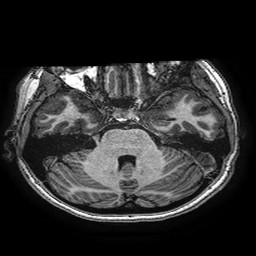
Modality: T1w
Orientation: coronal
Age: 16
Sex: female
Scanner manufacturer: ge
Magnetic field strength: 3 T
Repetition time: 0.00766 s
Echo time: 0.003476 s